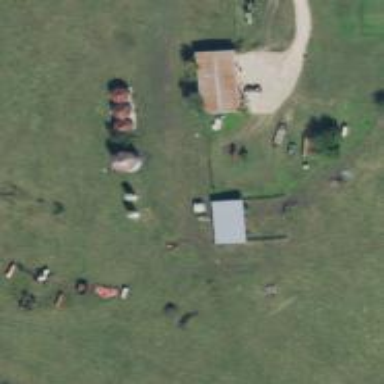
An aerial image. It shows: Farmyard area.